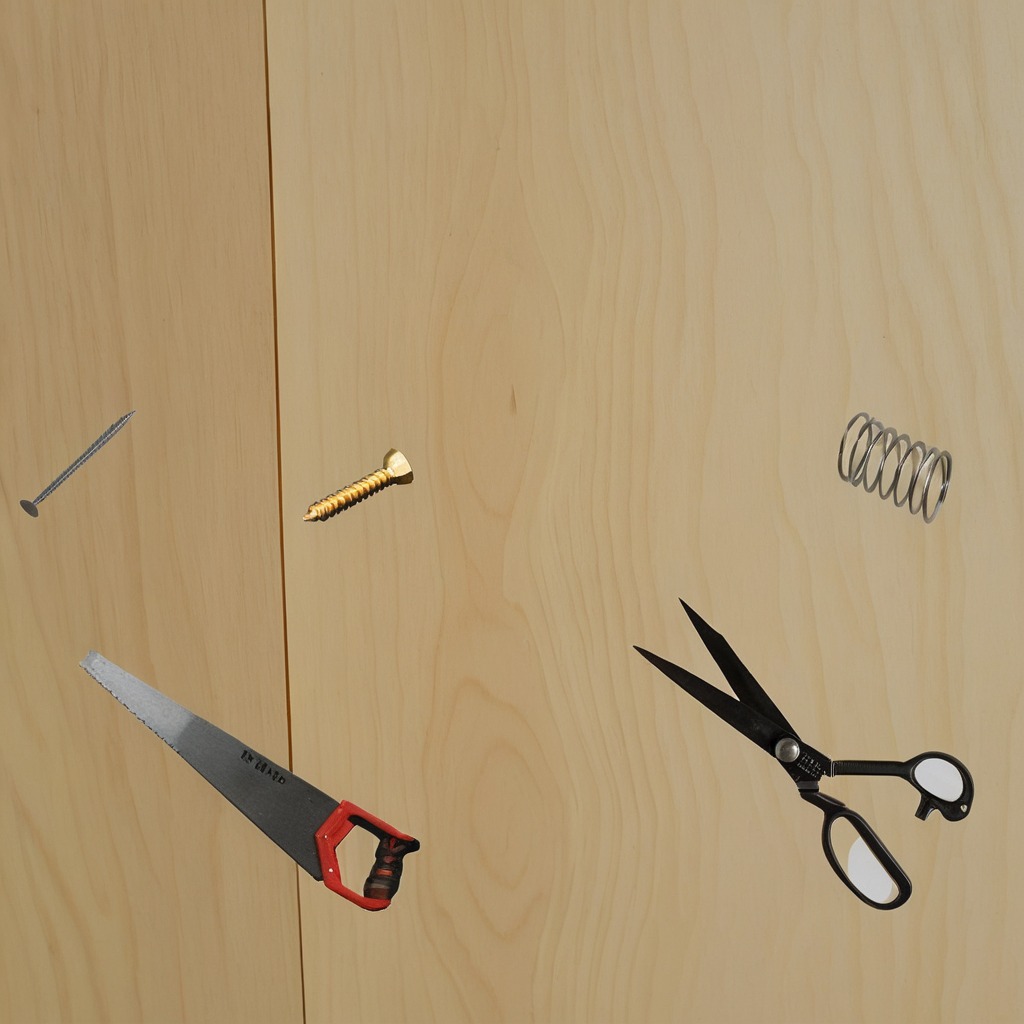
A metal machine screw, an iron nail, a coiled metal spring, a handheld metal saw, and a pair of scissors are lying on the plywood surface.